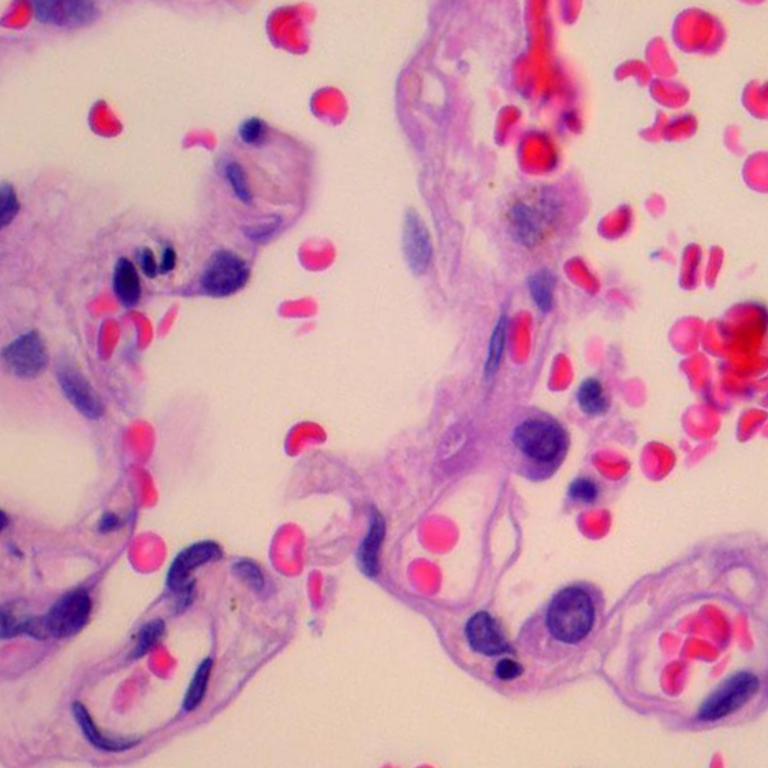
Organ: lung
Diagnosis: benign